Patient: sex M, age 71
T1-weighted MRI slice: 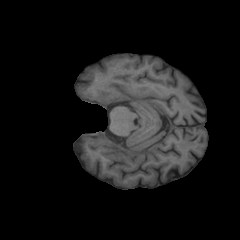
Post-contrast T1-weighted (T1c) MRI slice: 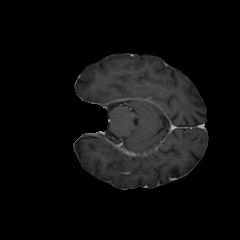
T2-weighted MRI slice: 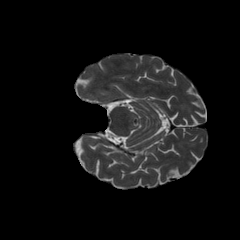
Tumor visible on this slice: no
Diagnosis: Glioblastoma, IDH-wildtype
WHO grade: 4